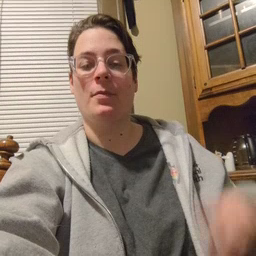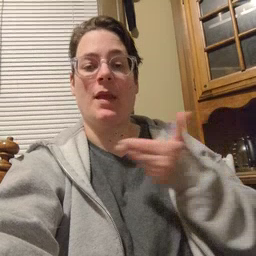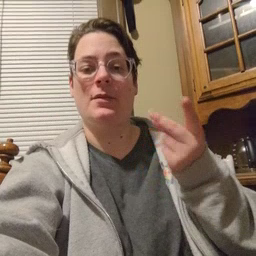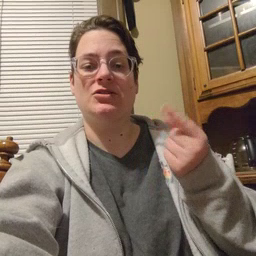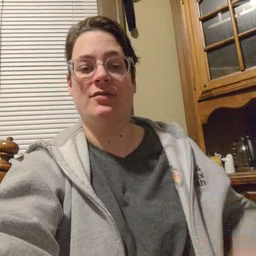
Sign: puppy